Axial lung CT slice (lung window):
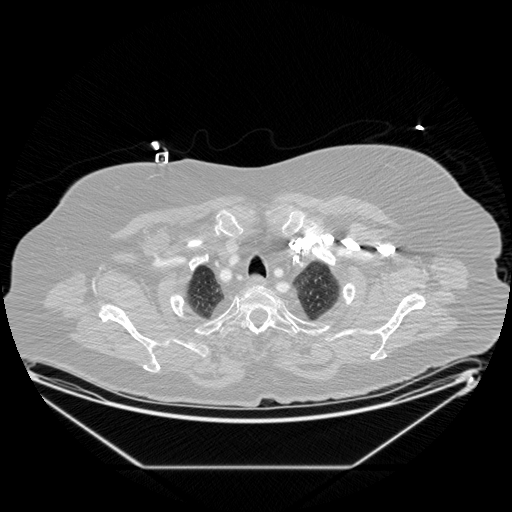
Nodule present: no